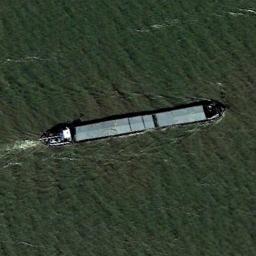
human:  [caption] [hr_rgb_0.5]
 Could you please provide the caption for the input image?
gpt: There is a ship in the green water .

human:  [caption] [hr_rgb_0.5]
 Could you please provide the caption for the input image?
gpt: There is a ship at sea .

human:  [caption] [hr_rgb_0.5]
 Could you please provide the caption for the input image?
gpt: A dark blue bulk carrier travels on green water .

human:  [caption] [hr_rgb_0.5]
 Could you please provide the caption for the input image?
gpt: The ship is sailing in the dark green water .

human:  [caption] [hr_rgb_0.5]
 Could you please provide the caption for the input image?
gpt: The ship is surrounded by green water .